Question: When I setup information for the contracts in "Agreements, Tax, and Banking" of iTunesConnect, I can not setup the "Contact info". This is because there is no contact showing when selecting the drop-down list as image blow shows. I have even created some users in "Users and Roles".

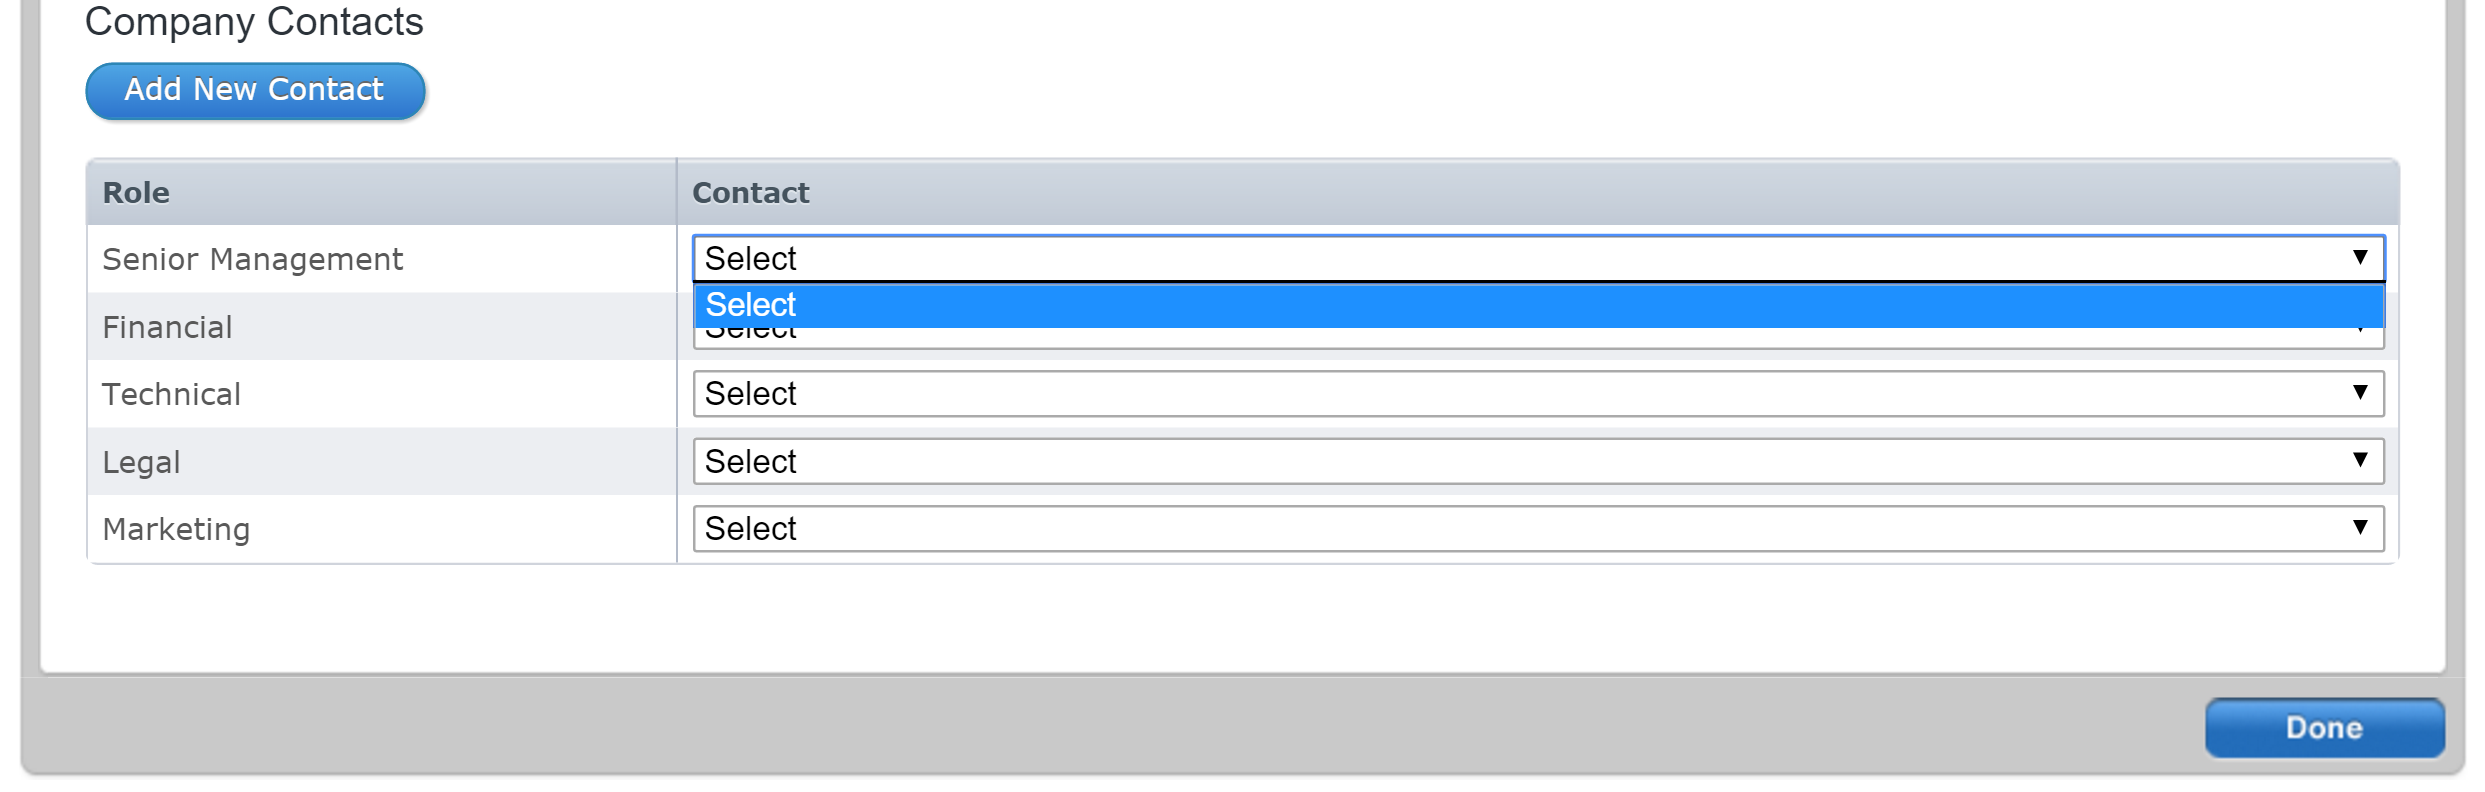
Answer: This should be a fairly easy fix. You don't see any contacts in the dropdown, because you haven't created any. To create contracts in iTunes connect, simply press the button, fill in the information and press save. This will then allow you to select the created contact in the dropdown.
Hope that helps, Julian